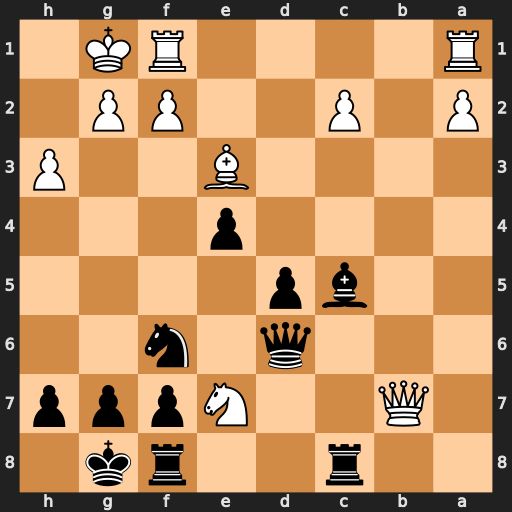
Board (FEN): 2r2rk1/1Q2Nppp/3q1n2/2bp4/4p3/4B2P/P1P2PP1/R4RK1
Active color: b
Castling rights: -
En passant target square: -
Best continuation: Qxe7 Qxe7 Bxe7